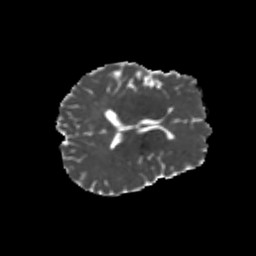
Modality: MD
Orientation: axial
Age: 26
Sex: male
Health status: healthy
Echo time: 0.074 s